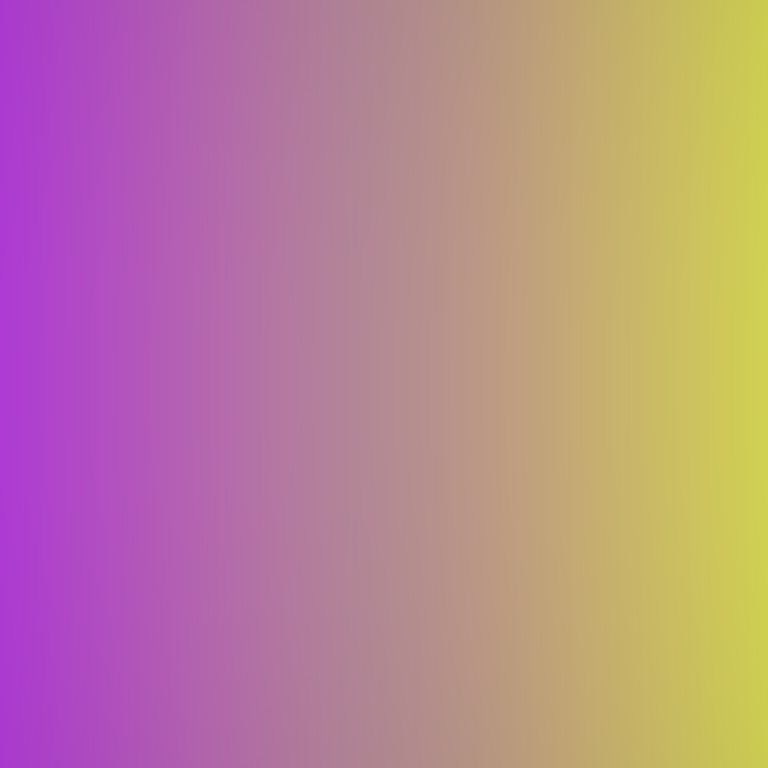
Abstract light effect, smooth gradient from violet to yellow, calm atmosphere, soft blend, no room, no furniture, no objects.